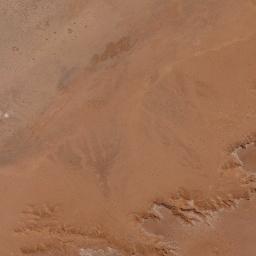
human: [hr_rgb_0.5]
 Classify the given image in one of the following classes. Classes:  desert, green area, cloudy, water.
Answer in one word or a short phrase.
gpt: desert